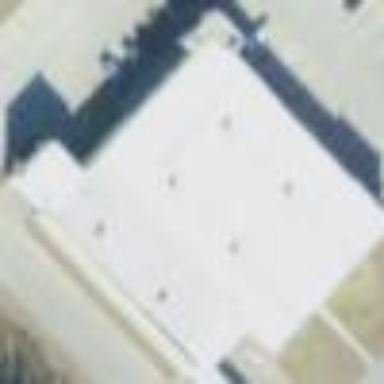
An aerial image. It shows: Building.